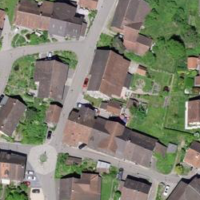
EUNIS habitat code: 55
Species observed at this site:
Luzula campestris